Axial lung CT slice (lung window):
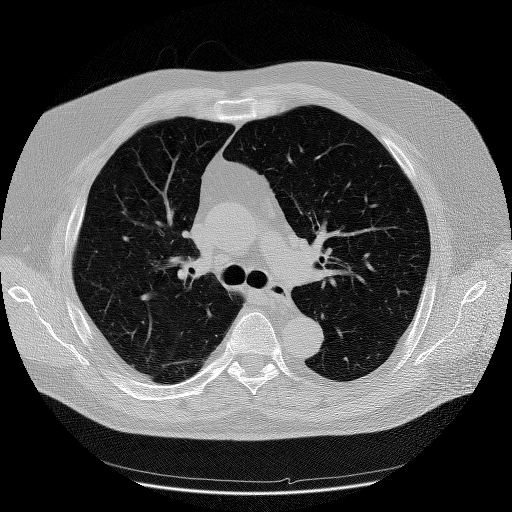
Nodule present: no